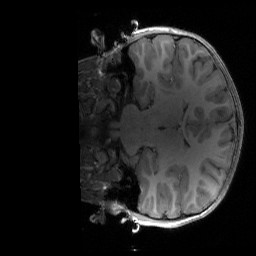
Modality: T1w
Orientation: coronal
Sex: male
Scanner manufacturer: siemens
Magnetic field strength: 3 T
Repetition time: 1.9 s
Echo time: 0.00243 s